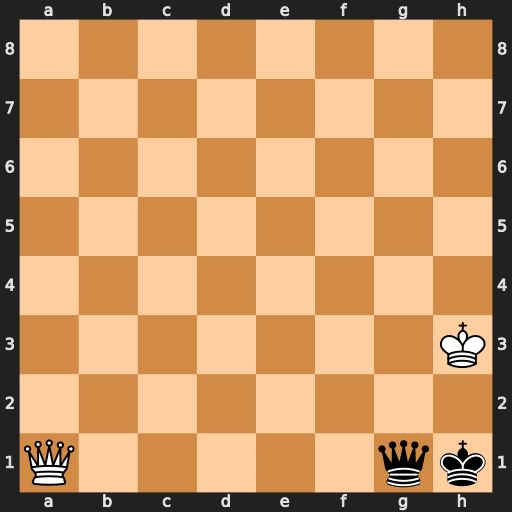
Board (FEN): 8/8/8/8/8/7K/8/Q5qk
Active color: w
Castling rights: -
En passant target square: -
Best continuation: Qa8+ Qg2+ Qxg2#